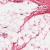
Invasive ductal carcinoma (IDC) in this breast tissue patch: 0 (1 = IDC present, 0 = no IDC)